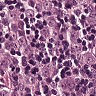
Metastatic tissue present: yes